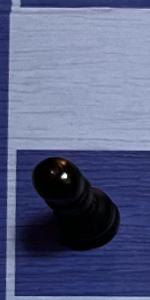
Label: Pawn_Black